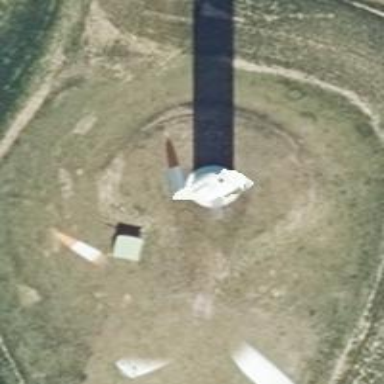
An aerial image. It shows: Wind generator with horizontal axis. The generator is wind turbine.